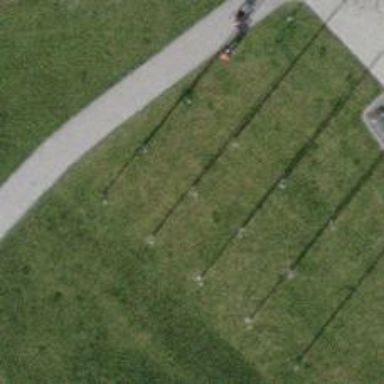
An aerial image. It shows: Flagpole structure.